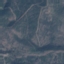
Label: HerbaceousVegetation